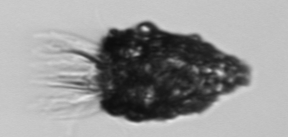
Label: Tintinnopsis